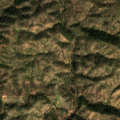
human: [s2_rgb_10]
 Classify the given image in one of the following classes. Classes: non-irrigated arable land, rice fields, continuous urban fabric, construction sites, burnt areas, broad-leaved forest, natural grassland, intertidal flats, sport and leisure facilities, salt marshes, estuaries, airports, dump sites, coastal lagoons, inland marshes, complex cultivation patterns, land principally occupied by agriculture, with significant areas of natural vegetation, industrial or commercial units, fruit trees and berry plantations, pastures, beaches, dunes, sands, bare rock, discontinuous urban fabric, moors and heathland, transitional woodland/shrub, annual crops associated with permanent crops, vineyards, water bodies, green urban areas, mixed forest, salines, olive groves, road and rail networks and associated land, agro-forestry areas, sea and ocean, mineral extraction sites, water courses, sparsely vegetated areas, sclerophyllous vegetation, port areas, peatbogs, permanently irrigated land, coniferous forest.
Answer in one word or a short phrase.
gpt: broad-leaved forest